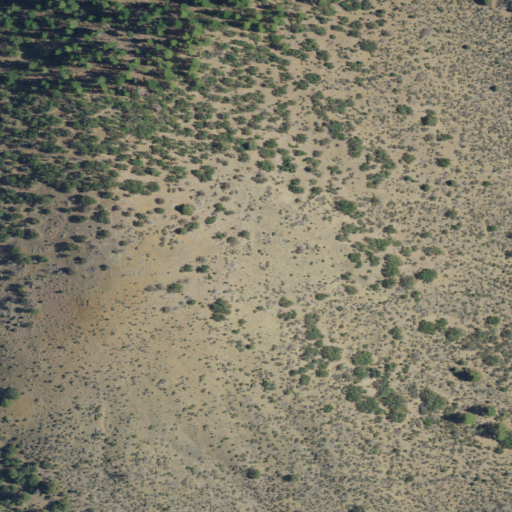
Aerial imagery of mountain in California named Schoolhouse Hill containing shrub, evergreen forest, and grassland